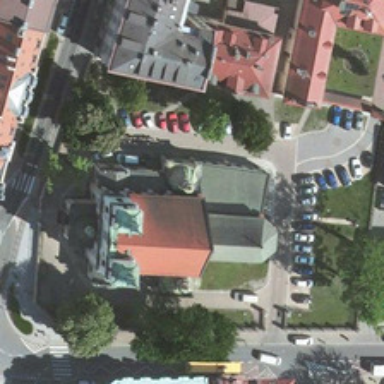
A church with orange and light green roof in the middle .